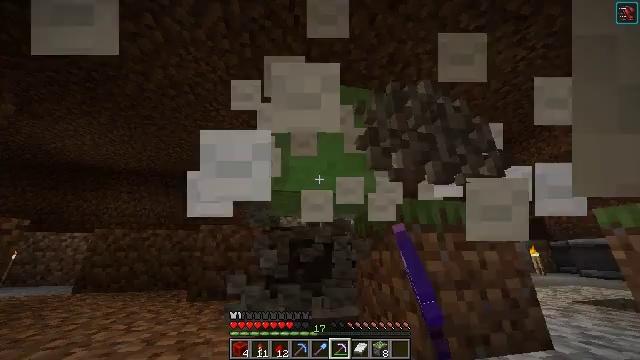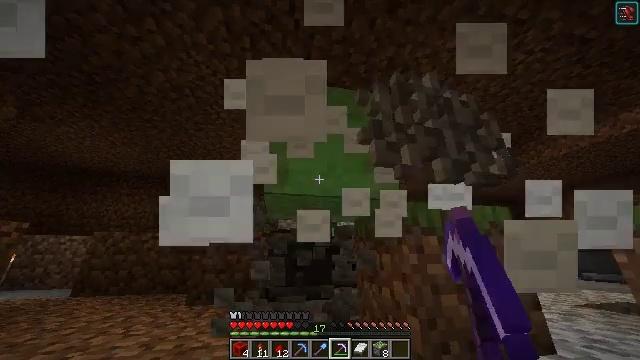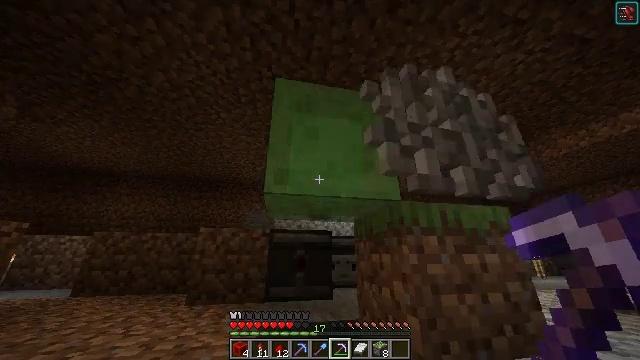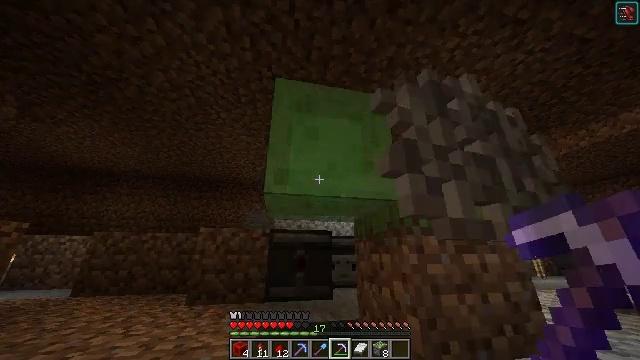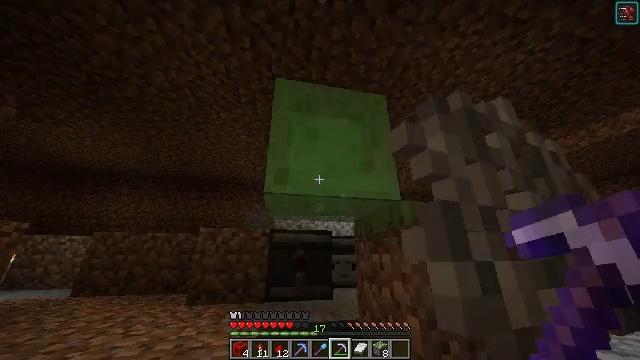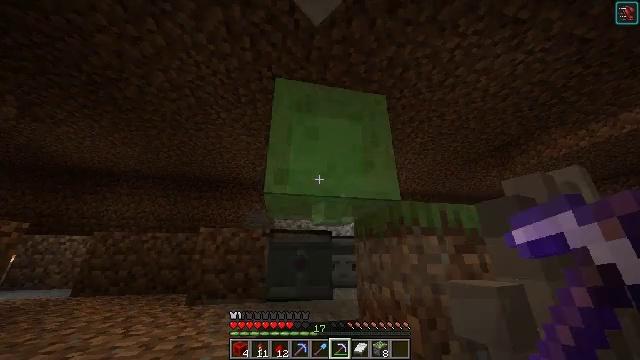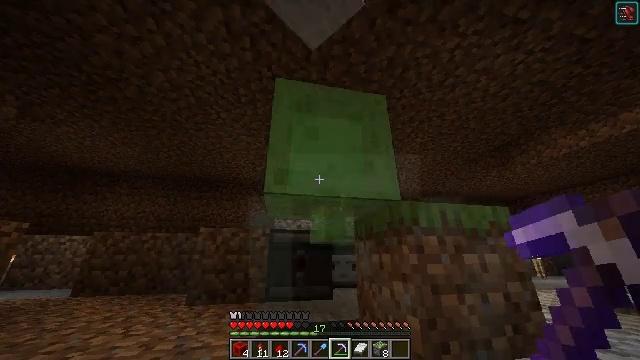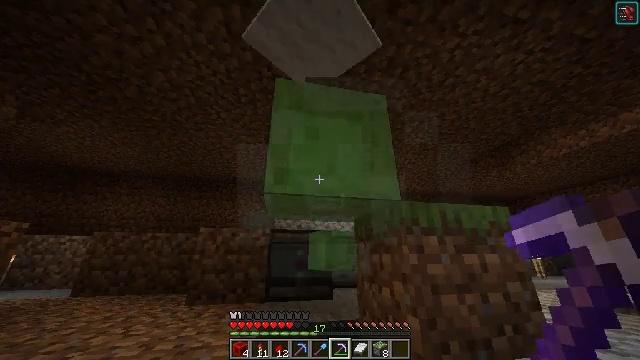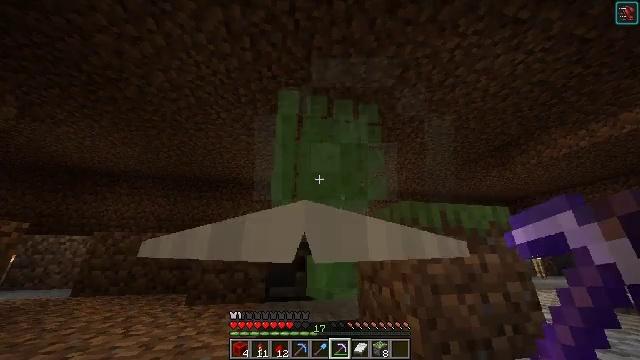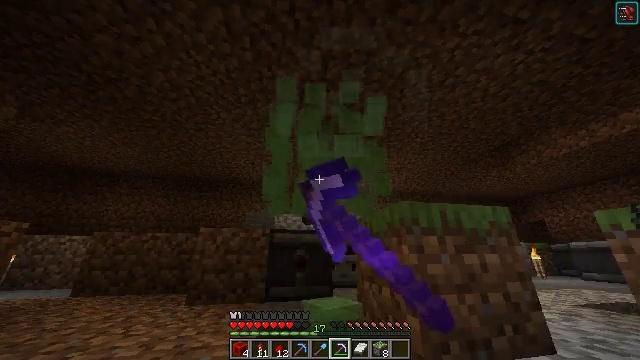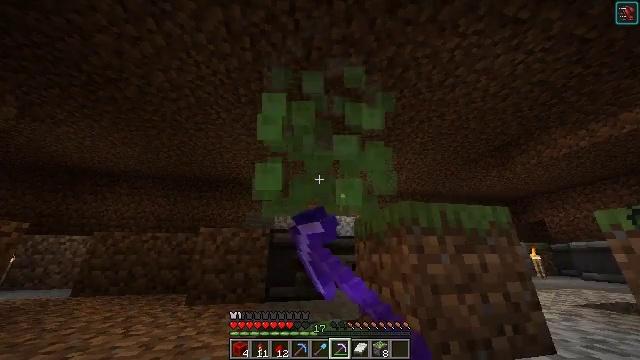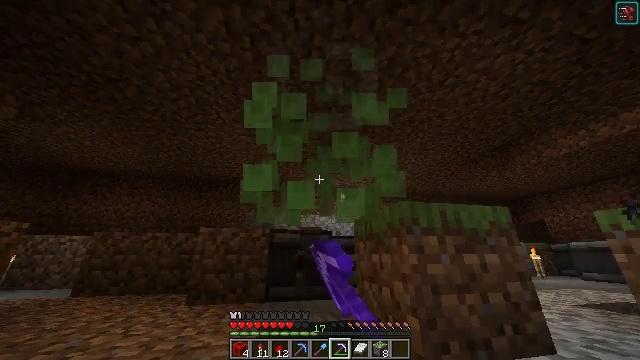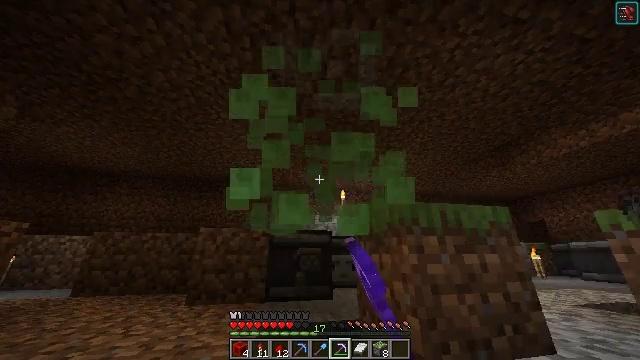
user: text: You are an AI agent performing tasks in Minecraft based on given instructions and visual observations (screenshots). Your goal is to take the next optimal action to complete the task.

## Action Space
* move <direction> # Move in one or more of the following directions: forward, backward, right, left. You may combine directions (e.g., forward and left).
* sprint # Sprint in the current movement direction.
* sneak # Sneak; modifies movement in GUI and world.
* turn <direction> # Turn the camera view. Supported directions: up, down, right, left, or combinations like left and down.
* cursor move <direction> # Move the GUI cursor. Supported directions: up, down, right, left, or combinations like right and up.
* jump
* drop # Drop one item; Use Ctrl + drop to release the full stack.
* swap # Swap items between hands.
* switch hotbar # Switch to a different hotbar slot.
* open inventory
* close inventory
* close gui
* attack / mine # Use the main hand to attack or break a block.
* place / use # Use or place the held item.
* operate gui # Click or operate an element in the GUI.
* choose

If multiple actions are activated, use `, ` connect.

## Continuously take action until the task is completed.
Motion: motion action
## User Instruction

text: Attack the slime block to pick it up.
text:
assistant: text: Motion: no_op
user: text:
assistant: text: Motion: no_op
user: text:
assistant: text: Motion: no_op
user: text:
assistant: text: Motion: no_op
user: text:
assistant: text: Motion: no_op
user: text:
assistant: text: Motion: no_op
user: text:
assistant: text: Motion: no_op
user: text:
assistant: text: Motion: attack / mine
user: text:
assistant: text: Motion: attack / mine
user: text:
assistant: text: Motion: attack / mine
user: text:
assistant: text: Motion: attack / mine
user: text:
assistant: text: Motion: no_op
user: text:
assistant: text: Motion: no_op